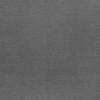
Label: dusty